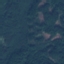
Label: Forest